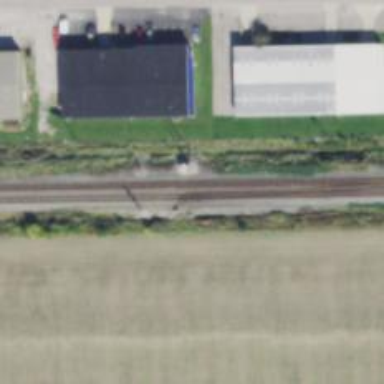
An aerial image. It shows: Railway crossover.